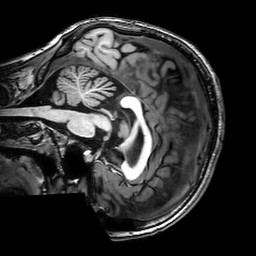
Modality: T1w
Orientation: sagittal
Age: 23
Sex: female
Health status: healthy
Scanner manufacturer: philips
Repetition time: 0.008233 s
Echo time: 0.00378 s